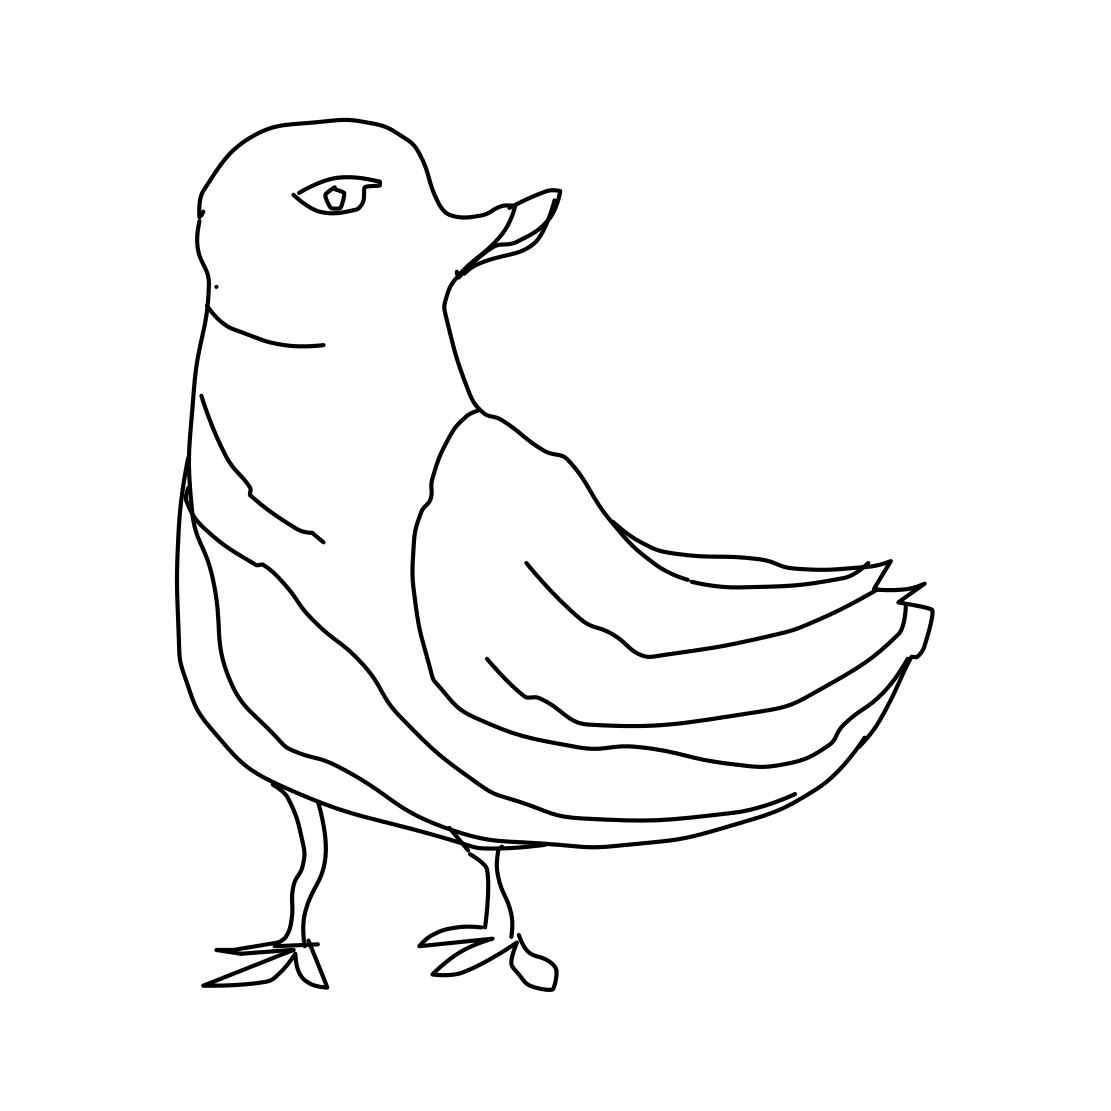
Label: standing bird